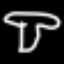
Label: mushroom